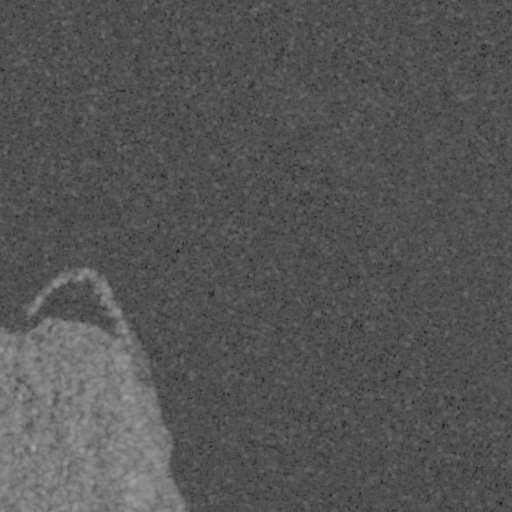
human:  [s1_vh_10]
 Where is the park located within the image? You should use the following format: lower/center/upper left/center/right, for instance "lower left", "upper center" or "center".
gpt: The park is located in the lower left of the image.
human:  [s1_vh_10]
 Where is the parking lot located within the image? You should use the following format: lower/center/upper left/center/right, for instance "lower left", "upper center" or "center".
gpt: The parking lot is located in the lower left of the image.
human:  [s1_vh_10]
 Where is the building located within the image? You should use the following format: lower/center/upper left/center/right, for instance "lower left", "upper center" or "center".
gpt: The building is located in the lower left of the image.
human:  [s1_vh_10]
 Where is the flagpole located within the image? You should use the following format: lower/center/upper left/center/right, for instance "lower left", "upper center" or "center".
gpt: The flagpole is located in the lower left of the image.
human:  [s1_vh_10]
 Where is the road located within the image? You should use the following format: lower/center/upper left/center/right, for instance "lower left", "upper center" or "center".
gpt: The road is located in the lower left of the image.
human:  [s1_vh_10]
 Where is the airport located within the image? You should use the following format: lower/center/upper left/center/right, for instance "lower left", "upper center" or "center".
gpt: There is no airport in the image.

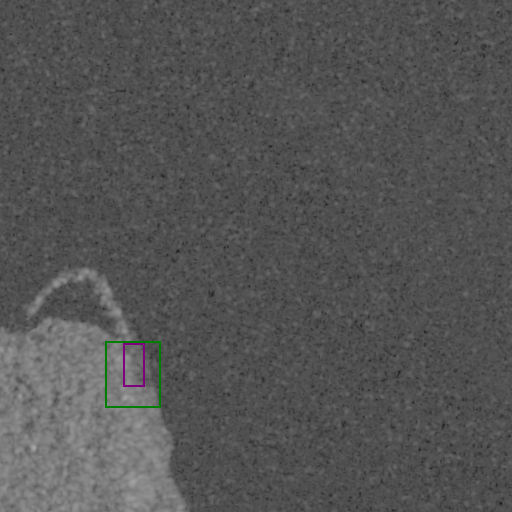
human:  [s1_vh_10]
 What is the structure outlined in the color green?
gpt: The structure outlined in green is a park.
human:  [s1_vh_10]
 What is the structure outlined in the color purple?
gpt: The structure outlined in purple is a parking lot.
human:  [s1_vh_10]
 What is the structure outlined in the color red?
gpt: There is no red outline.